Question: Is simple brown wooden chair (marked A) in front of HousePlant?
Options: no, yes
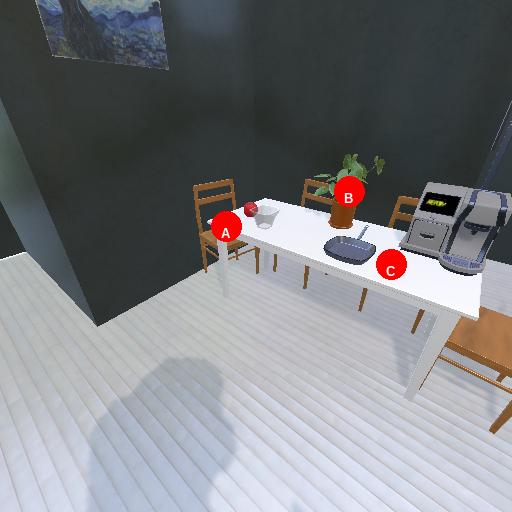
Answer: no